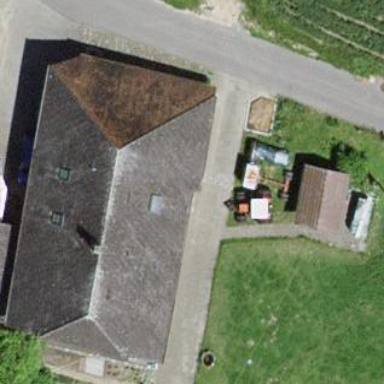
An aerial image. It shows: Farm building.